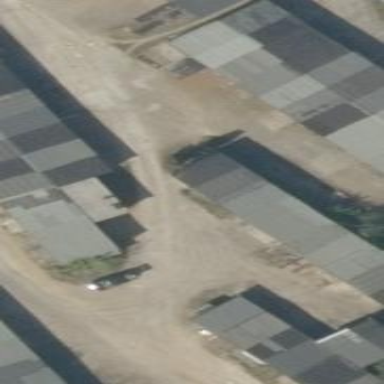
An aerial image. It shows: Group of garages.